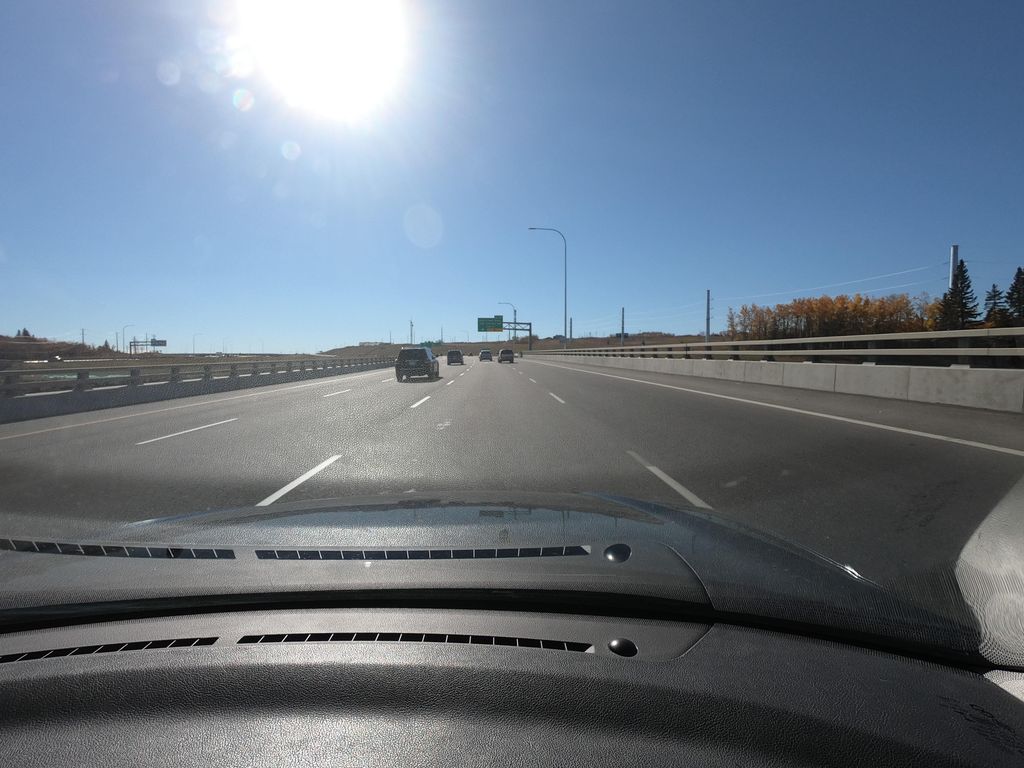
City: calgary